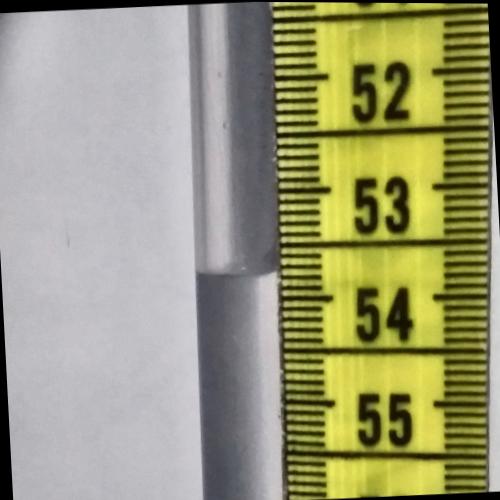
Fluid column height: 53.7 cm